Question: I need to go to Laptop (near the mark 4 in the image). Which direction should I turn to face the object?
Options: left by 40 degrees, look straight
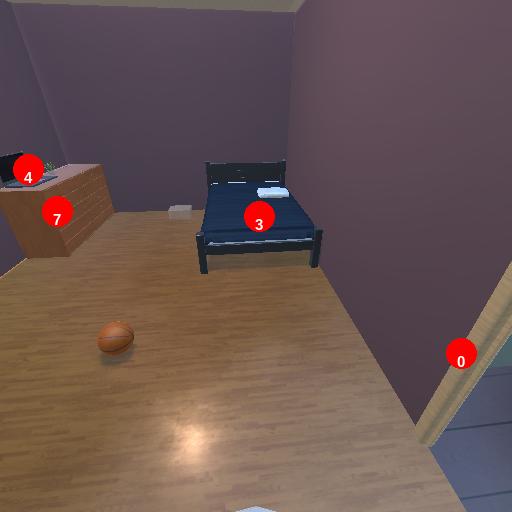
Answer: left by 40 degrees